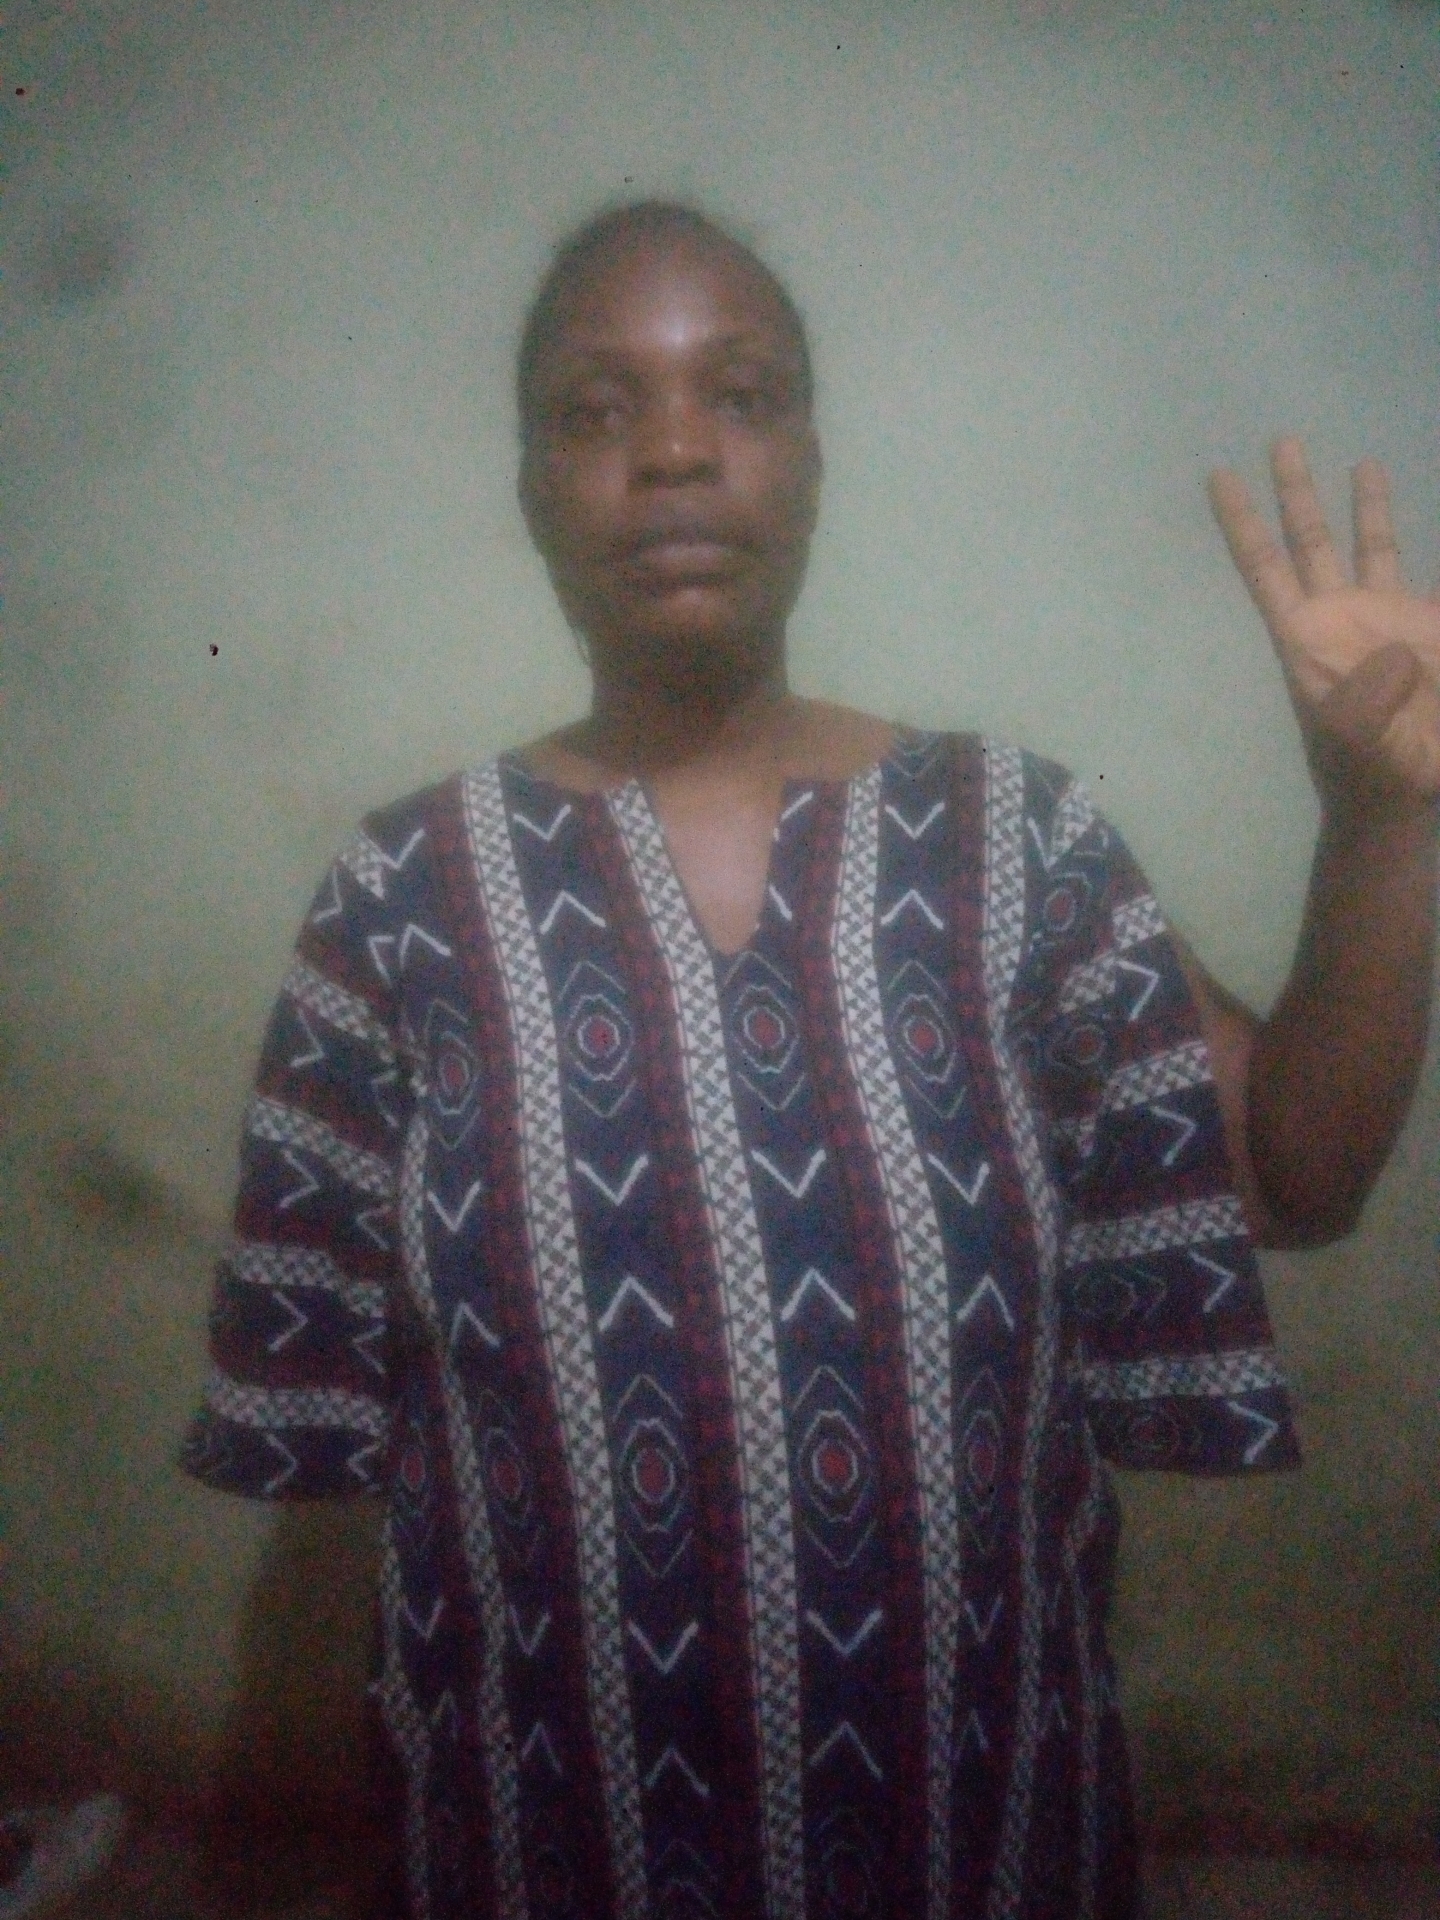
Label: noise